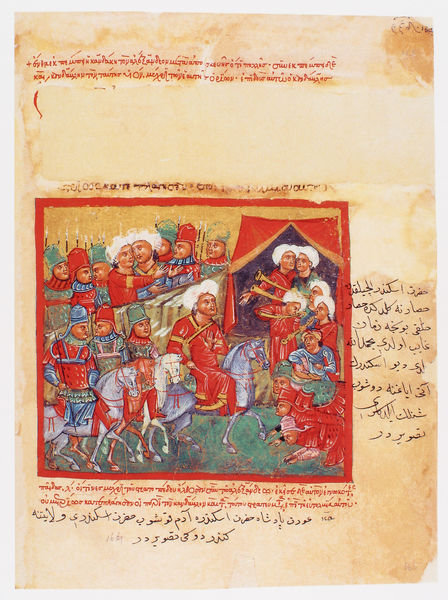
Titel: Der griechische Alexanderroman
Institution: Venedig, Hellenic Institute Codex Gr. 5
Schlagwörter: blau, gruppe, kampf, kopf, grün, menschen, bunt, kleid, weiss, rasen, rot, wiese, rahmen, bild, musik, pferd, pferde, reiter, beine, hufe, mähne, reiten, schrift, farbe, picknick, krieg, soldaten, waffen, ritter, rüstung, helme, arabisch, mittelalter, krieger, posaunen, speer, trompeten, turban, islam, zelt, trompete, buchmalerei